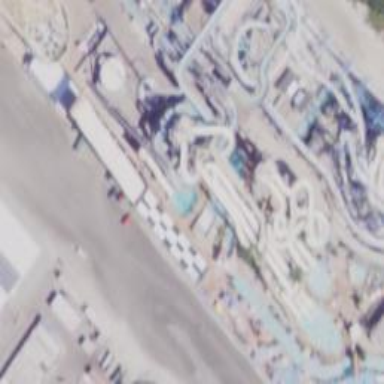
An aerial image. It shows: Bridge leading to water slide attraction.